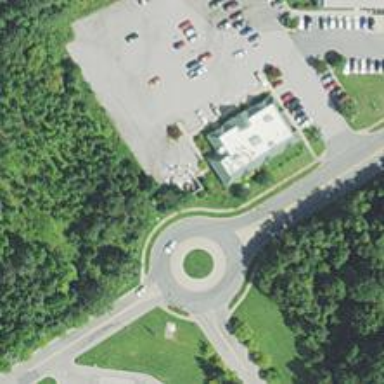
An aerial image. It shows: Tertiary road with asphalt surface leading to roundabout.